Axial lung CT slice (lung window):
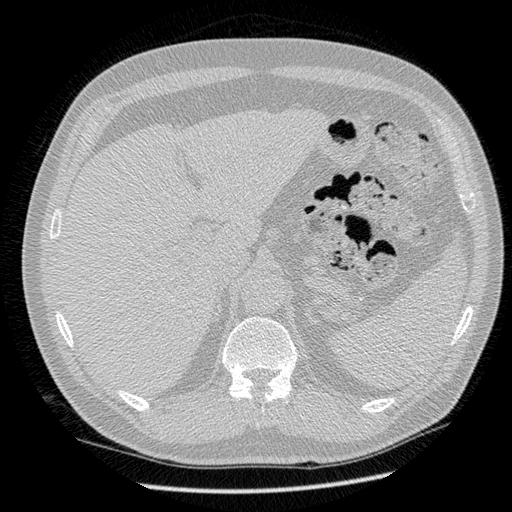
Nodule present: no